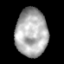
Tissue: lung
Cell type: Epithelial cells
Senescence score: 0.2002
Nuclear area (px): 1495
Mean DAPI intensity: 173.457